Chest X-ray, PA view. Patient: 48 years old, sex F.
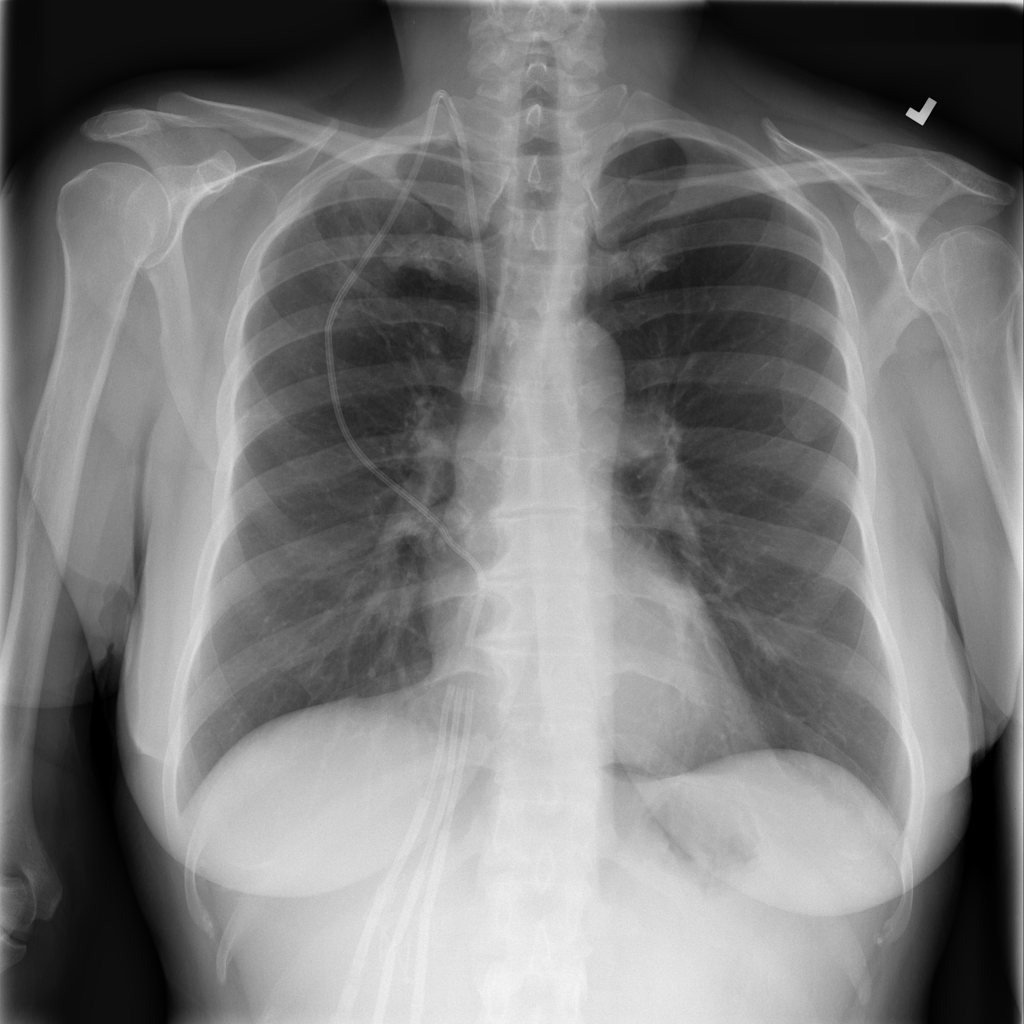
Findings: Infiltration